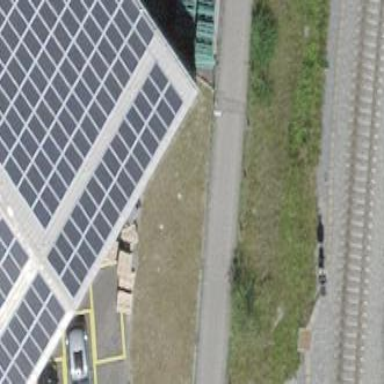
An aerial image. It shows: Solar power generator utilizing photovoltaic technology with solar photovoltaic panels.